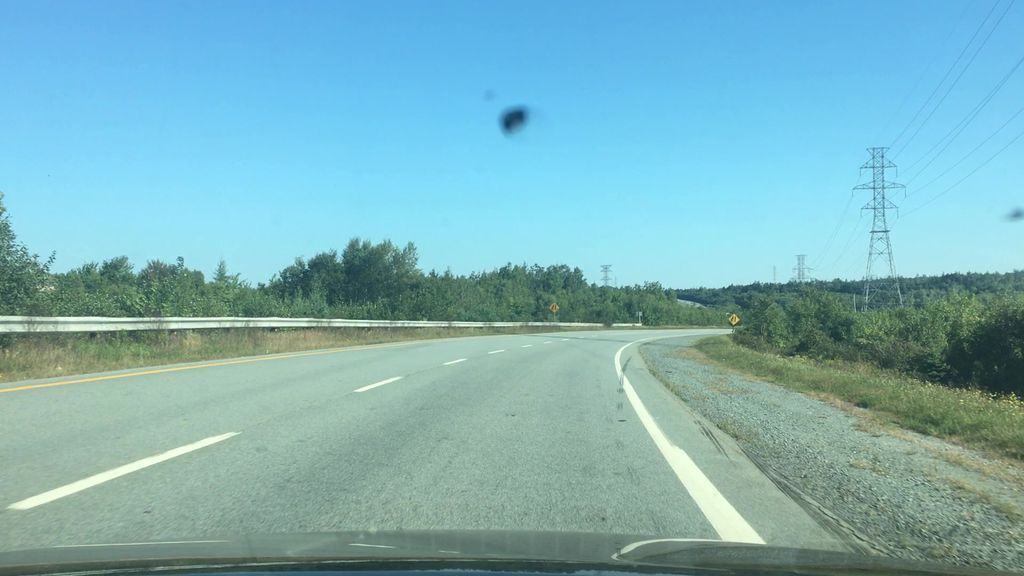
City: halifax